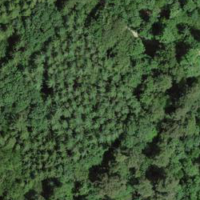
EUNIS habitat code: 41
Species observed at this site:
Falco subbuteo